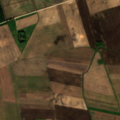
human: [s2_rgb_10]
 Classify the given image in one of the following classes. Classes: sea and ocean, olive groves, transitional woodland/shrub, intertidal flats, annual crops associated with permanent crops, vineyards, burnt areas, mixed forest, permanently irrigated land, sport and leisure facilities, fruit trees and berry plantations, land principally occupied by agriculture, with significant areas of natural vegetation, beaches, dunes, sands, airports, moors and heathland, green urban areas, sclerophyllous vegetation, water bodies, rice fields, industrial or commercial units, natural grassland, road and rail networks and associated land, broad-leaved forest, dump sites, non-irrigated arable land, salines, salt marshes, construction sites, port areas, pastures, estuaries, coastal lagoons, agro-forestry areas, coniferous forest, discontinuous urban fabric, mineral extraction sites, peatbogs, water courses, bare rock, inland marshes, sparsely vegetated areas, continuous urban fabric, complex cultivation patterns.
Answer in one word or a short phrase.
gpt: non-irrigated arable land, broad-leaved forest